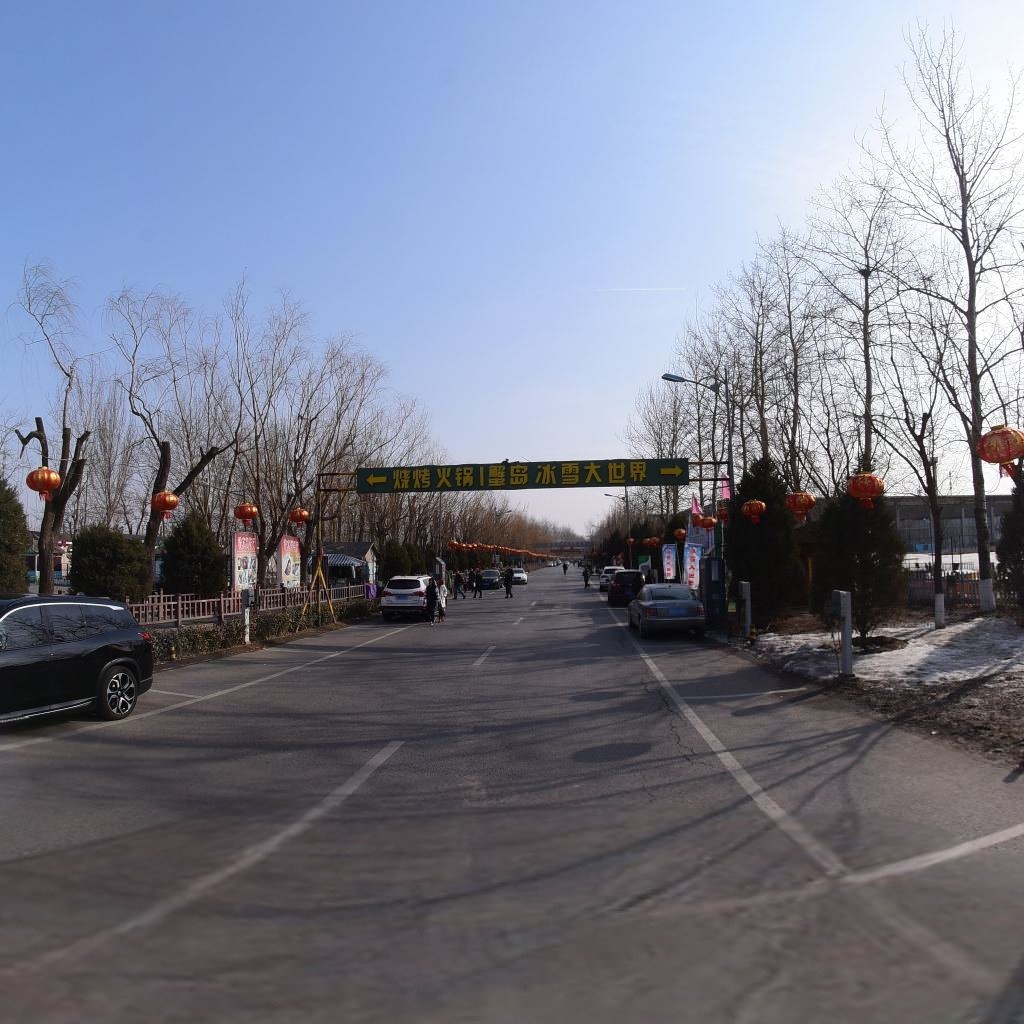
Region: Chaoyang
Road damage annotations: longitudinal crack